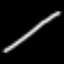
Label: octagon